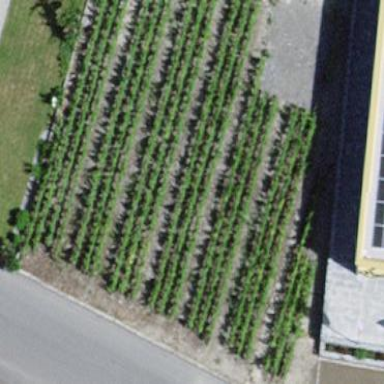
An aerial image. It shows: Beautiful vineyard in the countryside.